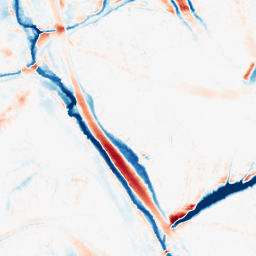
Category: morphological
Decomposition family: morphological_ellipse
Decomposition parameters: operation: average
width: 20
height: 30
Upsampling method: bilinear
Upsampling parameters: scale: 2
Upsampling scale: 2